Chest X-ray:
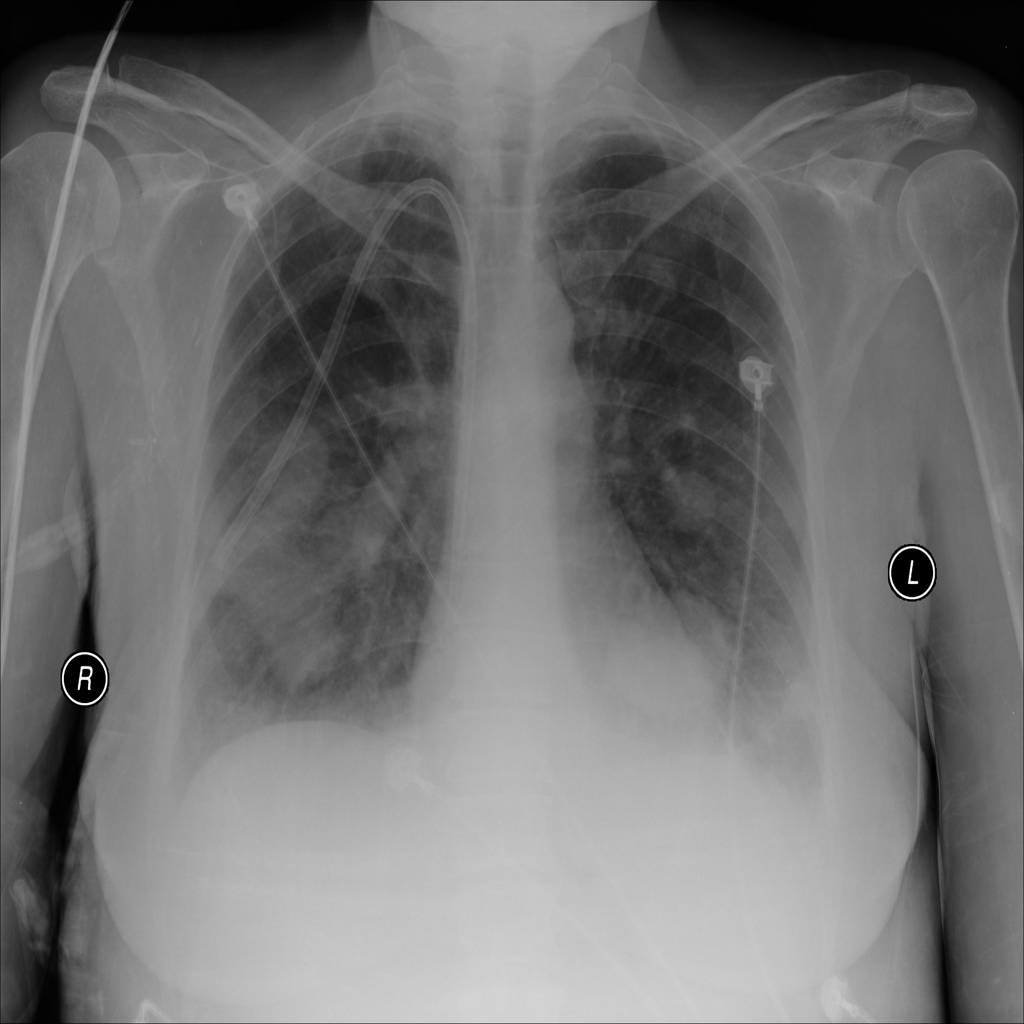
Findings: Effusion, Consolidation, Diffuse Nodule
No abnormal finding: no